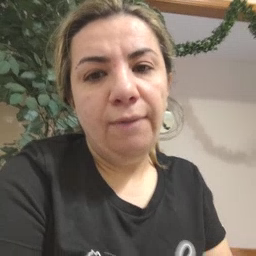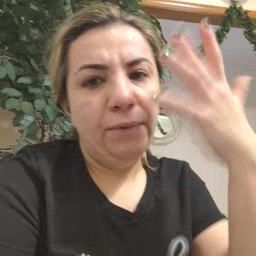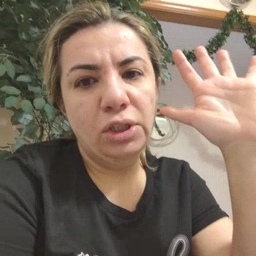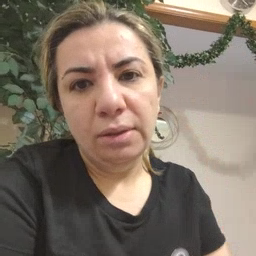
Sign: finish